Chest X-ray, AP view. Patient: 56 years old, sex M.
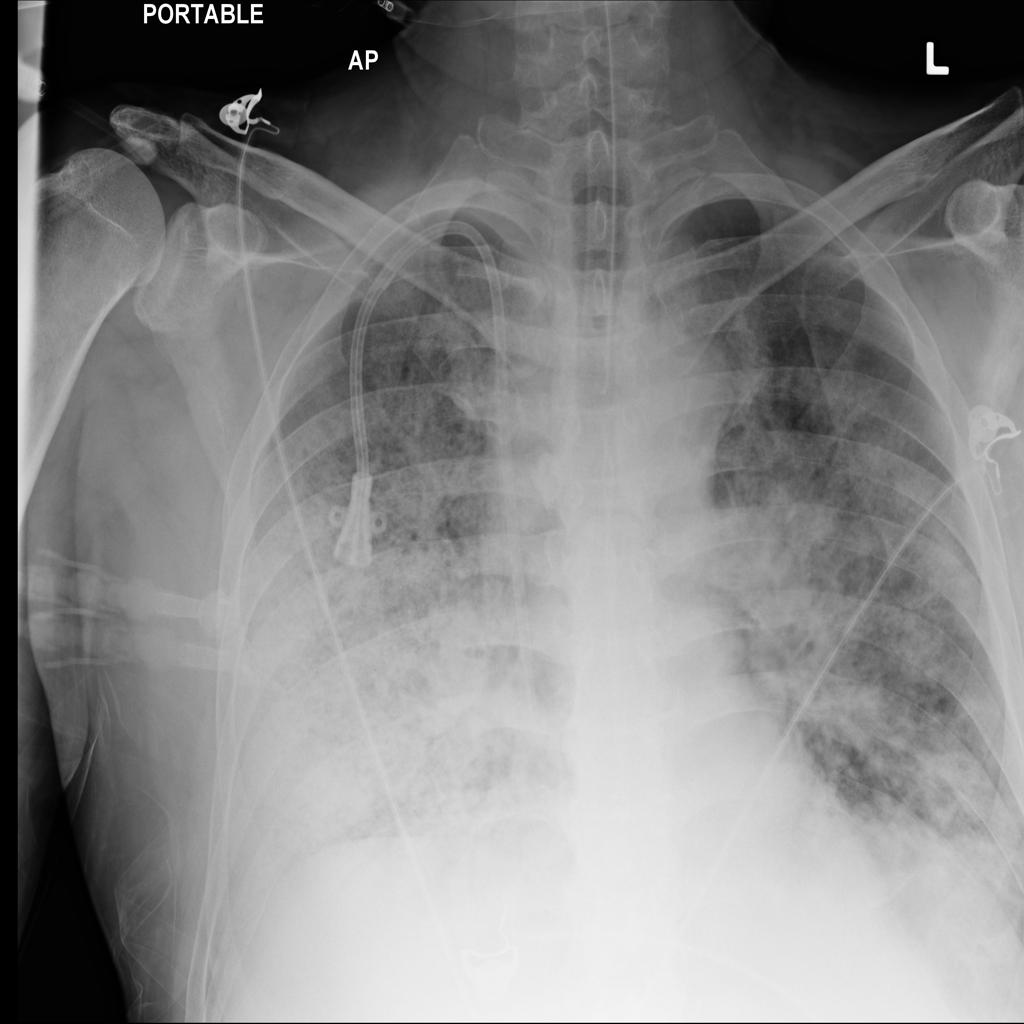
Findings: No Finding